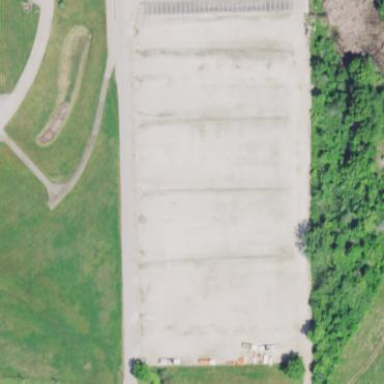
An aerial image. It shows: Parking area with unpaved surface.